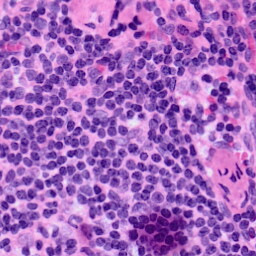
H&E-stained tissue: LymphNode